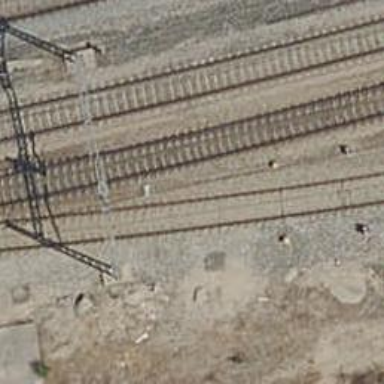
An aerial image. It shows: Railway with electrified contact lines.